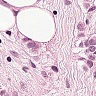
Metastatic tissue present: yes